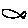
Label: fish